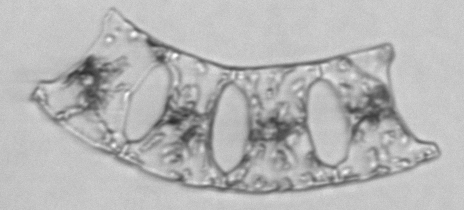
Label: Eucampia